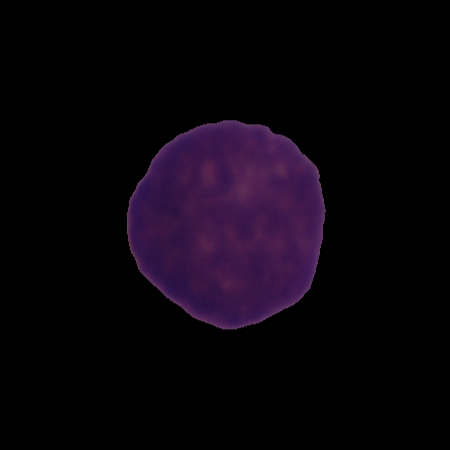
Label: cancer